Question: I searched the site and couldn't find what I'm looking for. I tried the 'setAlignmentX(JSpinner.CENTER_ALIGNMENT)' method of JSpinner, and also tried to set the preferred width to 10, but it did not work. I want JSpinners horizontally centered at Jpanel.
Here's my code:
'''
JPanel panel = new JPanel();
panel.setLayout(new BoxLayout(panel, BoxLayout.Y_AXIS));
JSpinner[] spinners = new JSpinner[10];
for (int i = 0; i < spinners.length; i++) {
spinners[i] = WidgetFactory.createJSpinnerAndAddToPanel(panel);
}
frame.add(panel, BorderLayout.CENTER);
'''
and its WidgetFactory:
'''
public static JSpinner createJSpinnerAndAddToPanel(JPanel panel) {
JSpinner spinner = new JSpinner();
Dimension preferredSize = spinner.getPreferredSize();
preferredSize.width = 10;
spinner.setPreferredSize(preferredSize);
spinner.setAlignmentX(JSpinner.CENTER_ALIGNMENT);
panel.add(spinner);
return spinner;
}
'''
This is what I get:

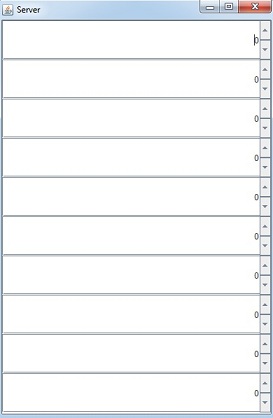
Answer: A BoxLayout will grow the component to the space available. To prevent the spinner from growing you need to control the maximum size:
'''
JSpinner spinner=new JSpinner()
{
@Override
public Dimension getMaximumSize()
{
return getPreferredSize();
}
};
'''
You don't need the set alignment because the default is center alignment for a spinner.
'''
//spinner.setPreferredSize(preferredSize);
'''
Note, it is not a good idea to control the preferred size. Let each LAF determine the appropriate size.